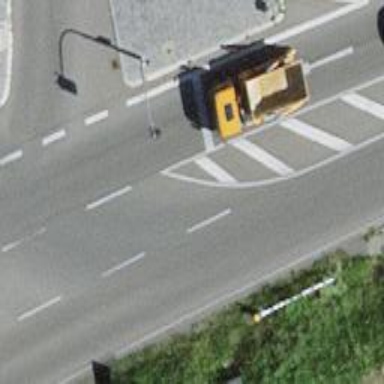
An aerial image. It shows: Road with traffic signals for signaling.